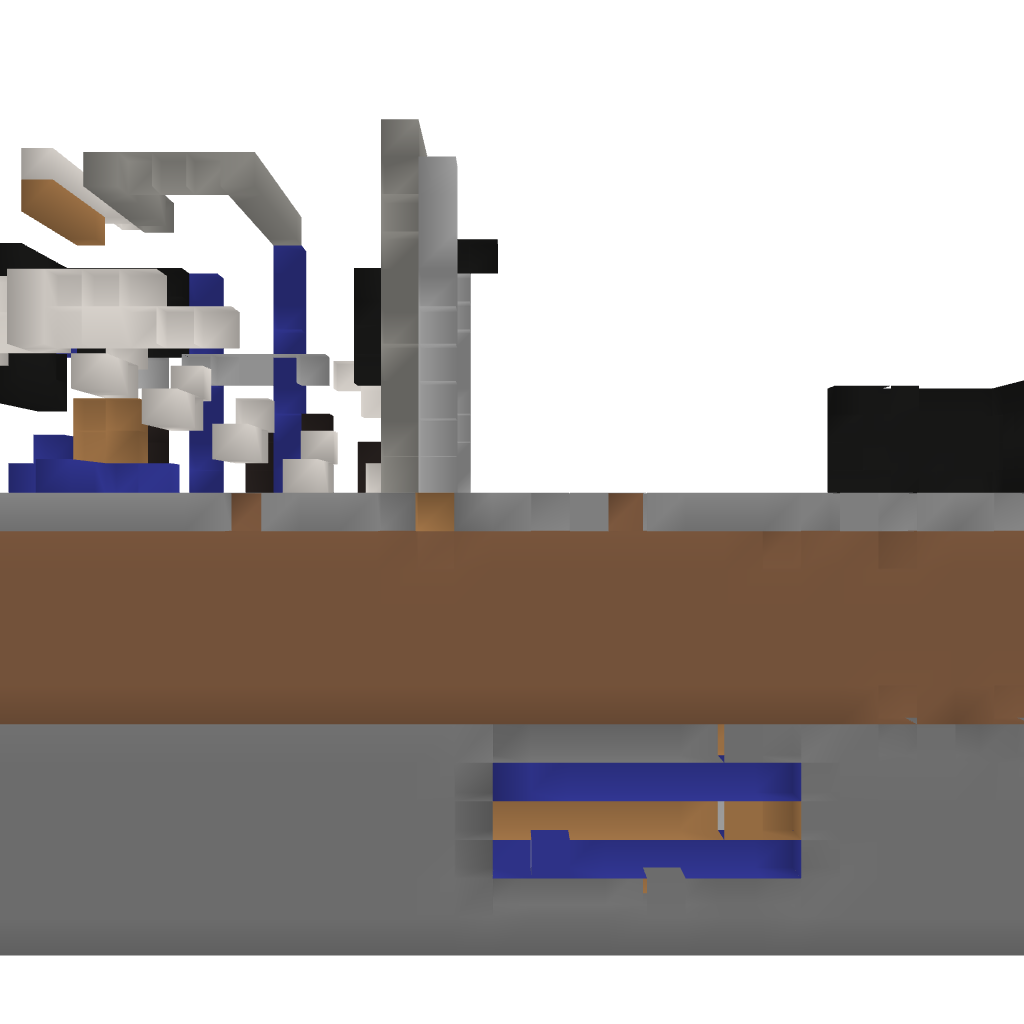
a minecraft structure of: medium modern house